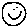
Label: smiley face